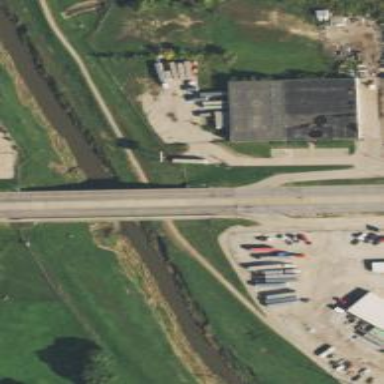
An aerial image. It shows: Primary highway crossing over bridge.